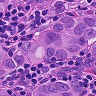
Metastatic tissue present: yes